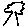
Label: tree